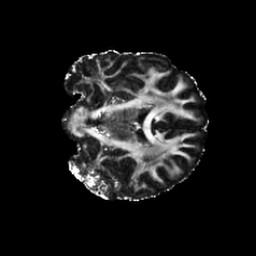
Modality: FA
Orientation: coronal
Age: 24
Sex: female
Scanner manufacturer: siemens
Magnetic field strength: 6.98 T
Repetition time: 7.776 s
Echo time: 0.076 s